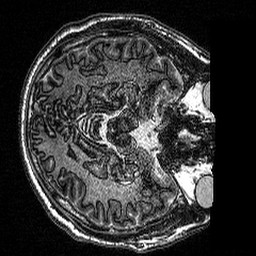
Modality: MP2RAGE
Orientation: axial
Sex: male
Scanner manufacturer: siemens
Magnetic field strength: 3 T
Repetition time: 5 s
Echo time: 0.00292 s